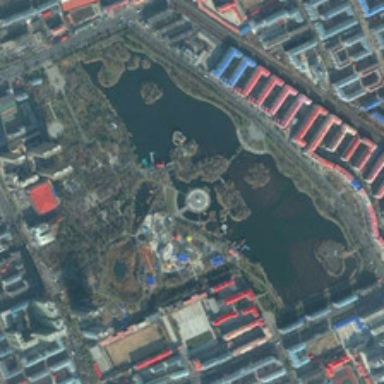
Many buildings are around a park with green trees and a pond .